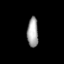
Tissue: lung
Cell type: T cells
Senescence score: 0.2363
Nuclear area (px): 327
Mean DAPI intensity: 160.239